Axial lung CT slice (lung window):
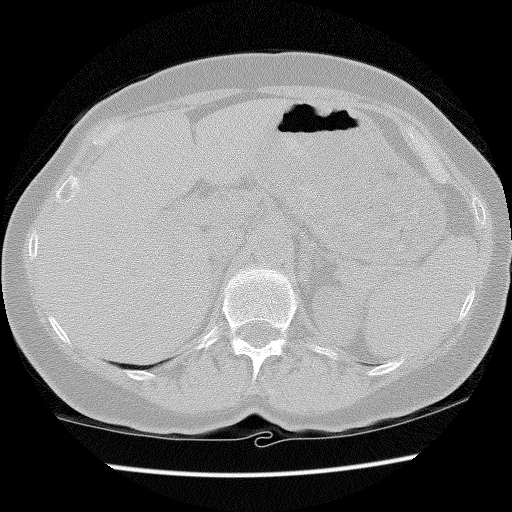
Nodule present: no